Question: I am trying to compare the values of two different columns.

so there are two cases:-
1. In column 'A' a two digit value is present which leads to a seven digit value in column 'B'.
2. In column 'A' a three digit value is present which leads to a eight digit value in column 'B'.
I want to validate whether 'B2' and 'B3' start with 14 and 21 respectively if no Msgbox 'Error in row number'.
and whether 'B3' and 'B4' start with and 109 and 289 respectively if no Msgbox 'Error in row number'.
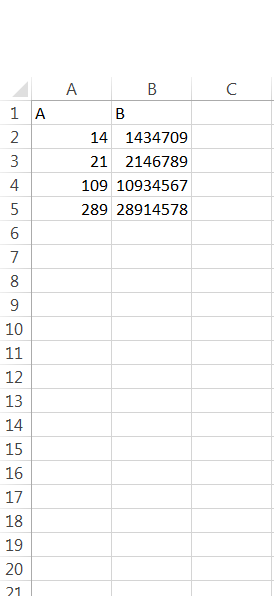
Answer: Put this formula in C2 and copy Down:
'''
=IF(AND(LEN(SUBSTITUTE(B2,A2,""))=5,FIND(A2,B2&A2)=1),"No Error","Error")
'''
<URL>
---
To get a list of row numbers that do not work you can use this formula:
'''
=AGGREGATE(15,6,ROW($A$2:$A$7)/((--LEFT($B$2:$B$7,LEN($A$2:$A$7))<>$A$2:$A$7)+(LEN($B$2:$B$7)-LEN($A$2:$A$7)<>5)>0),ROW(1:1))
'''
Put it in the first cell then copy/paste down till you run out of rows with errors.
<URL>